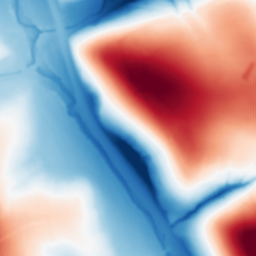
Category: multiscale
Decomposition family: dog_multiscale
Decomposition parameters: sigma_ratio: 2
n_scales: 6
base_sigma: 1
Upsampling method: fft_zeropad
Upsampling parameters: scale: 8
Upsampling scale: 8